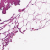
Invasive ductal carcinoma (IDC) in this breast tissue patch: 0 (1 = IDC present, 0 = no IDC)